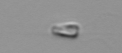
Label: flagellate